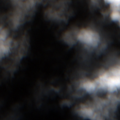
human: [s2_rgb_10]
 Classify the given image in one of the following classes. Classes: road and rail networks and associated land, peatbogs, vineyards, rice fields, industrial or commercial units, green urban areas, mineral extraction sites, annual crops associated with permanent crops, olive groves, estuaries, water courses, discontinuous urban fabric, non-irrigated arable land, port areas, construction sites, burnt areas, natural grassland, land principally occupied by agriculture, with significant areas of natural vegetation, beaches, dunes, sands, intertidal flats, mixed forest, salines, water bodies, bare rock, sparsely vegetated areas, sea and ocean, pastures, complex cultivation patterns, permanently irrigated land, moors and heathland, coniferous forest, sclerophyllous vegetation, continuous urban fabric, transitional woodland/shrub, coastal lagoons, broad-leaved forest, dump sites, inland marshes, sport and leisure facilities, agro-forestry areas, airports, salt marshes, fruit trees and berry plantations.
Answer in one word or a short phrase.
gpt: moors and heathland, peatbogs